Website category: movie
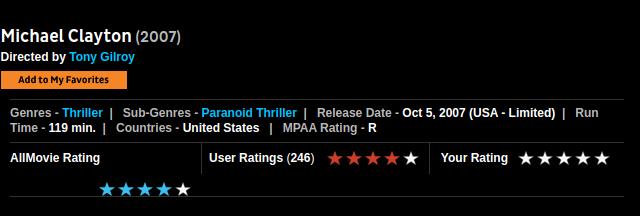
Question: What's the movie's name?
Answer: Michael Clayton

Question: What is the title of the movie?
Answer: Michael Clayton

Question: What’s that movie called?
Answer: Michael Clayton

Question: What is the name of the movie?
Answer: Michael Clayton

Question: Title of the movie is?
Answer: Michael Clayton

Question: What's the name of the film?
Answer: Michael Clayton

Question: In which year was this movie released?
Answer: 2007

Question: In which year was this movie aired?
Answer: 2007

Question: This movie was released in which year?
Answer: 2007

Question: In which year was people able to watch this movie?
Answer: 2007

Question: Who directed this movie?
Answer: Tony Gilroy

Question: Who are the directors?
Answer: Tony Gilroy

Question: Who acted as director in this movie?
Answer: Tony Gilroy

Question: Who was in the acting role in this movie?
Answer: Tony Gilroy

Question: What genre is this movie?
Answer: Thriller

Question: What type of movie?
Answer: Thriller

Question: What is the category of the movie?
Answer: Thriller

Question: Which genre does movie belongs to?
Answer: Thriller

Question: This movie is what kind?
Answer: Thriller

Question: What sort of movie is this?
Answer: Thriller

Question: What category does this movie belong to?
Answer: Thriller

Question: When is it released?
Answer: Oct 5, 2007 (USA - Limited)

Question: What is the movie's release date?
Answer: Oct 5, 2007 (USA - Limited)

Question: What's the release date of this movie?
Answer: Oct 5, 2007 (USA - Limited)

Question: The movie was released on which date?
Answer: Oct 5, 2007 (USA - Limited)

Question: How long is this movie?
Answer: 119 min.

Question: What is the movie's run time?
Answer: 119 min.

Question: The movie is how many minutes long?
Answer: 119 min.

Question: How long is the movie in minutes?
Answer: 119 min.

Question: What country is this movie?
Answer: United States

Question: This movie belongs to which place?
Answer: United States

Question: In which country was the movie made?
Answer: United States

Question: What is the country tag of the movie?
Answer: United States

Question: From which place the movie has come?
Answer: United States